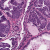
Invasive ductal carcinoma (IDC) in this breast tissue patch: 0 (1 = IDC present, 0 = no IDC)